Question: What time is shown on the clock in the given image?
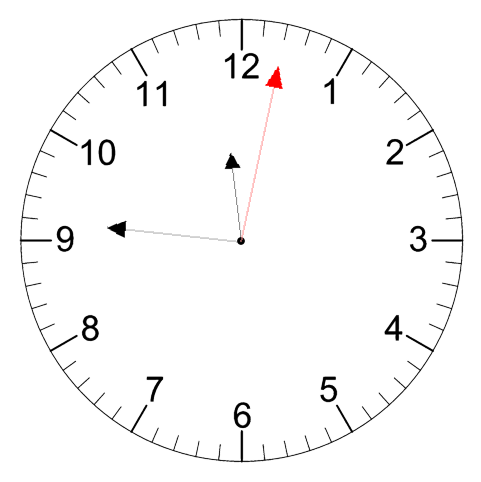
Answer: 11:46:02